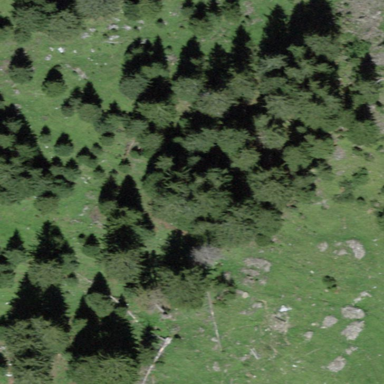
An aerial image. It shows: Forest area.